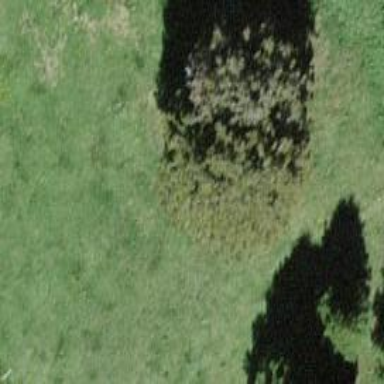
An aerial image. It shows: Needle-leaved tree in its natural environment.